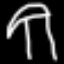
Label: palm tree